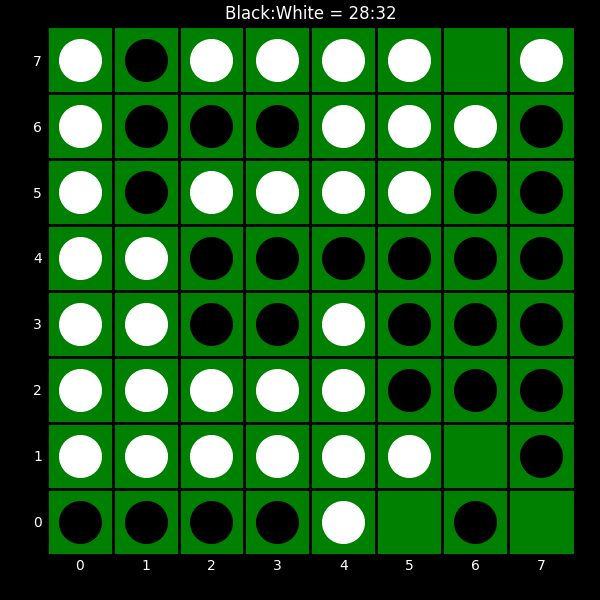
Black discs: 28
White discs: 32